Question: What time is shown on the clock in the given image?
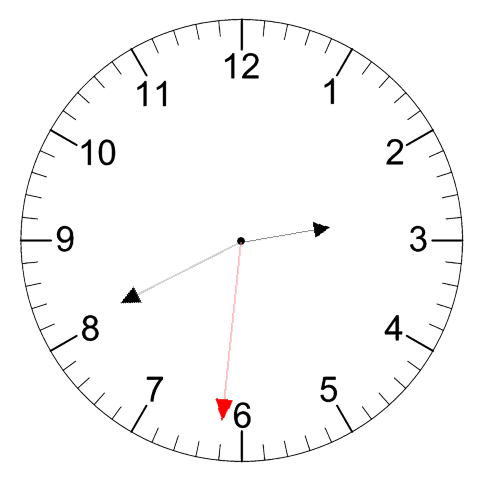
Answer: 02:40:31